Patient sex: M
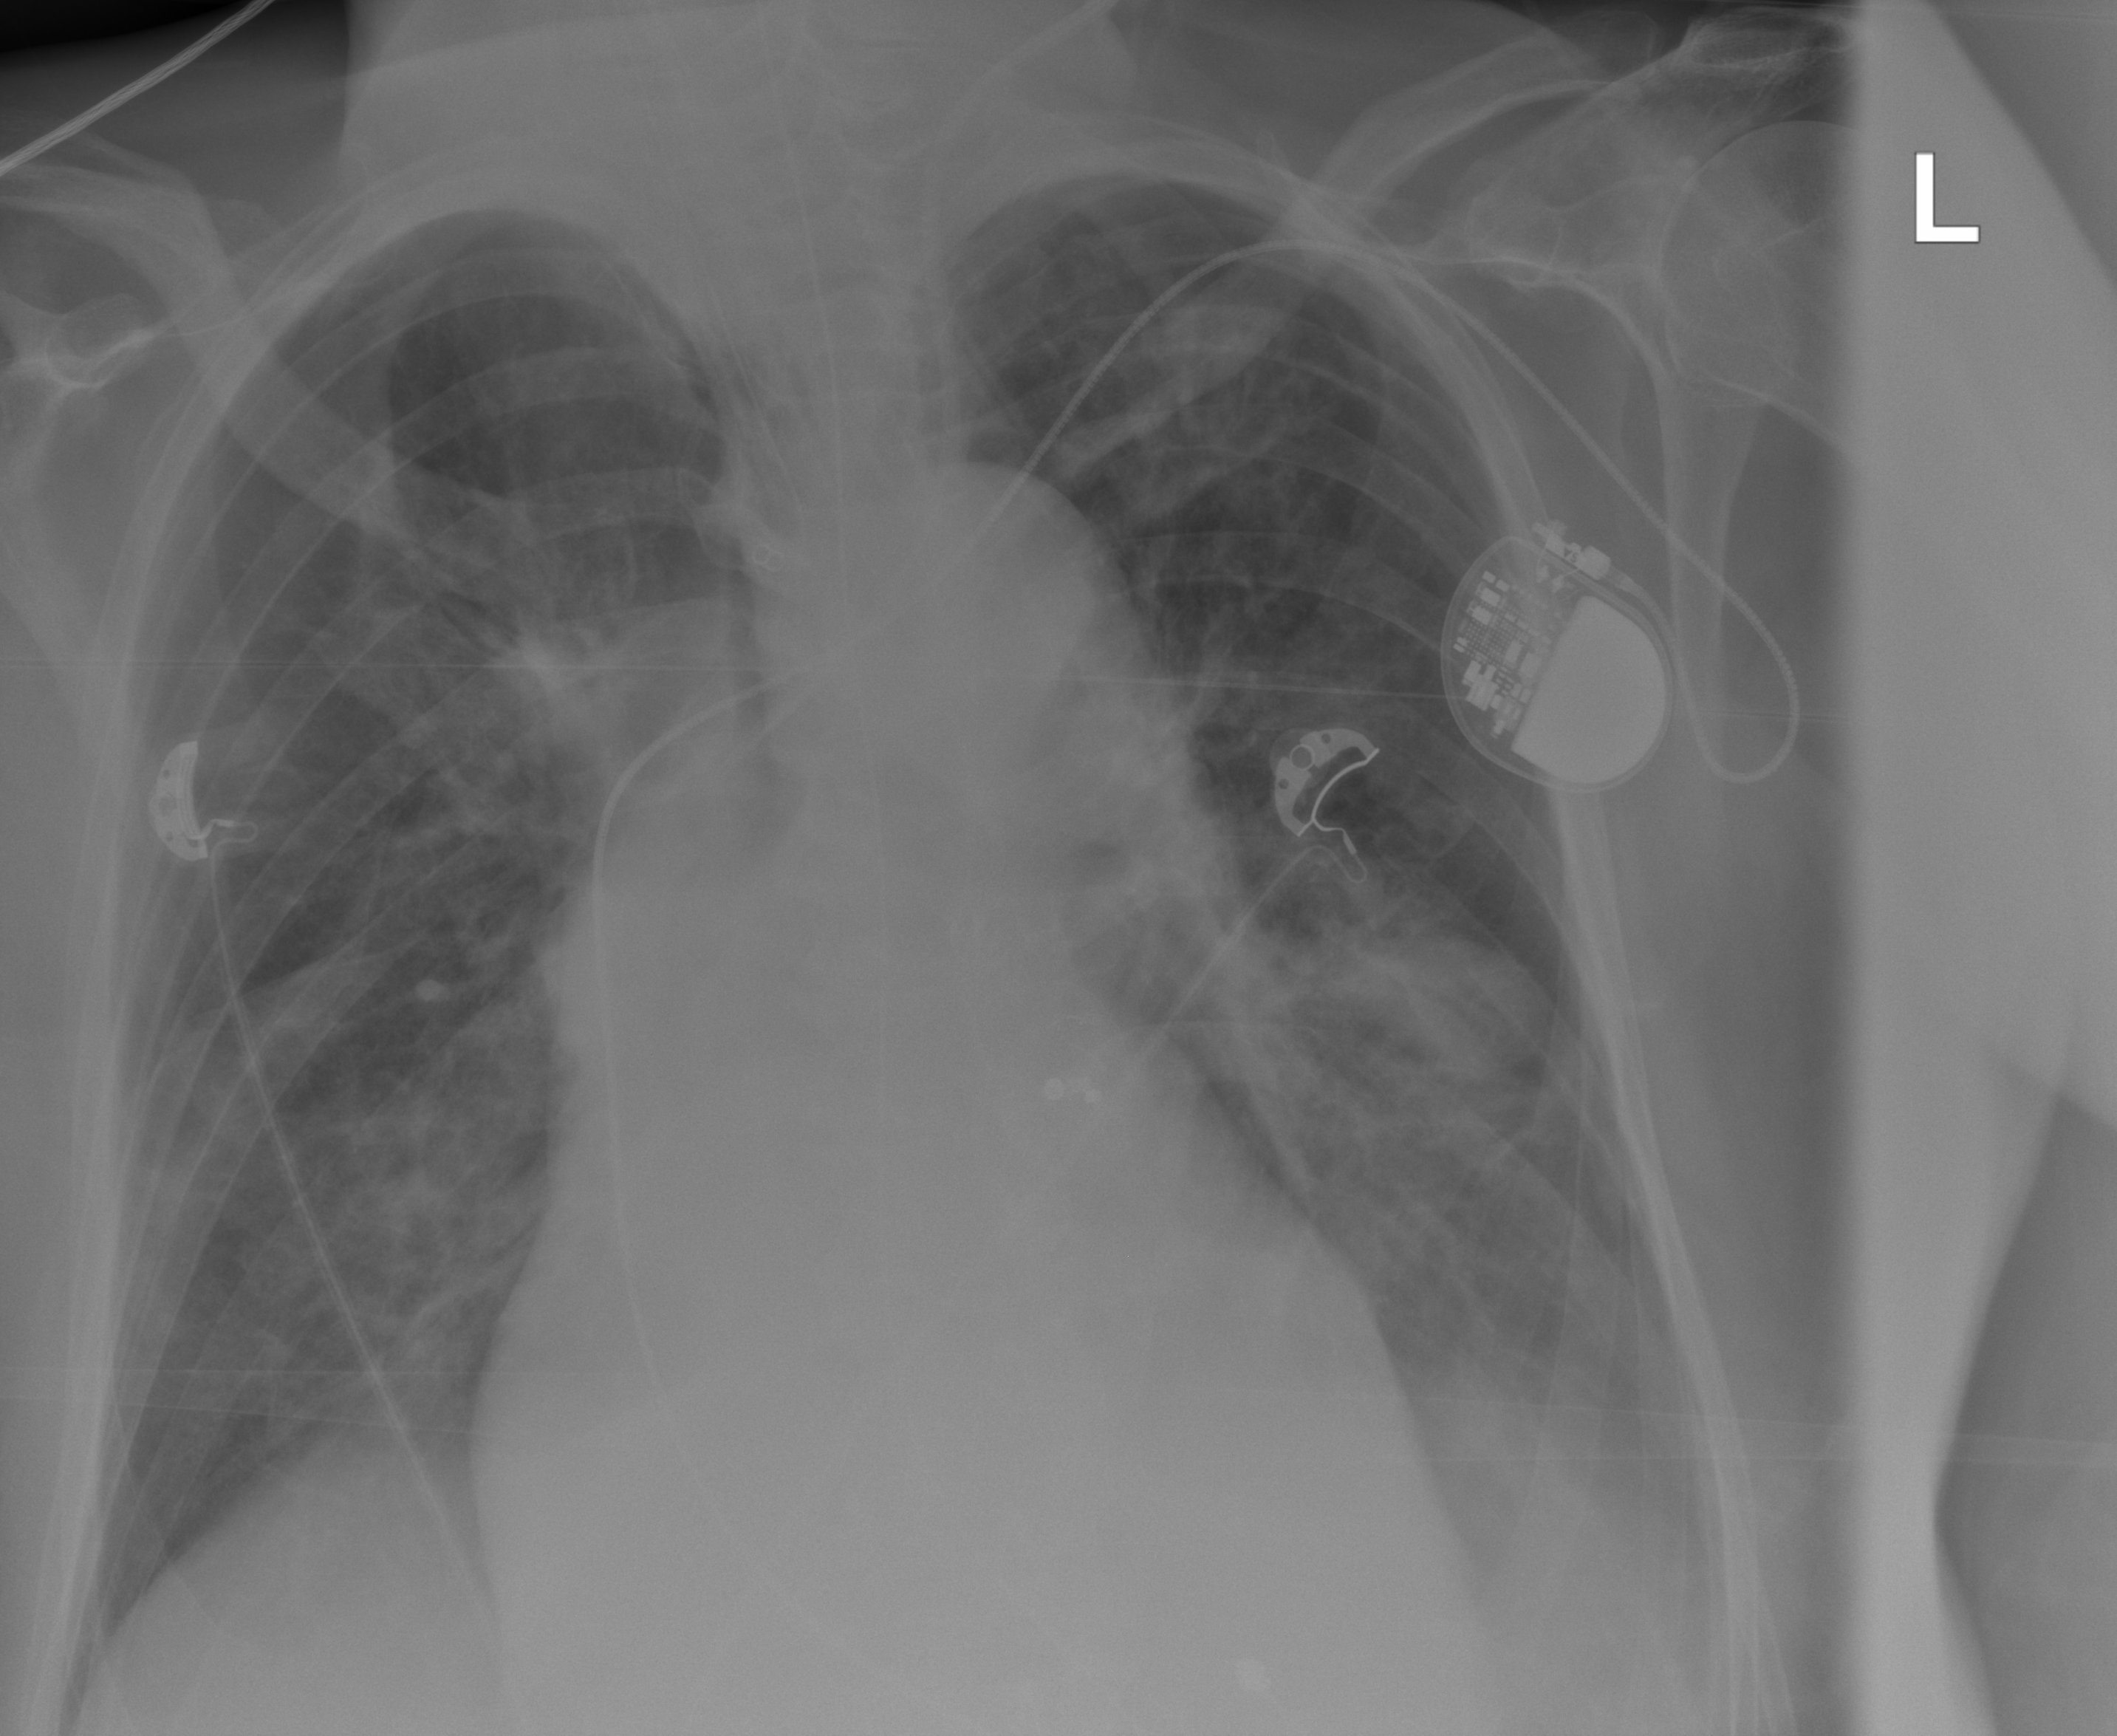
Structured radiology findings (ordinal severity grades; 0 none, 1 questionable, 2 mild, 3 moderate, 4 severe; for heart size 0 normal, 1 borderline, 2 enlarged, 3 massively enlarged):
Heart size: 2
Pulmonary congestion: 1
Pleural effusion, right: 0
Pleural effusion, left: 2
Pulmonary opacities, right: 2
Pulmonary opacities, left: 2
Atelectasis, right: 0
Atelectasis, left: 2